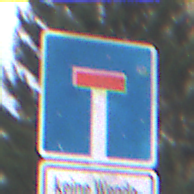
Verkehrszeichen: Sackgasse
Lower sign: HinweisGeaenderteVorfahrtVerkehrsfuehrungVerkehrsregelung3
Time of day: Midday
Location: Outdoor (Urban)
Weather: Overcast
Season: NotSpecified
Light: Natural